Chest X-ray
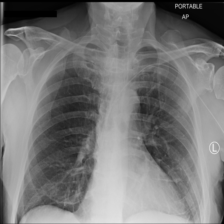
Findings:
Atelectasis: negative
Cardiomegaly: negative
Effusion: negative
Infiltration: negative
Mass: negative
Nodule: negative
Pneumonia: negative
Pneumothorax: negative
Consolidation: negative
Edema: negative
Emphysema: negative
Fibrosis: negative
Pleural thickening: negative
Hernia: negative